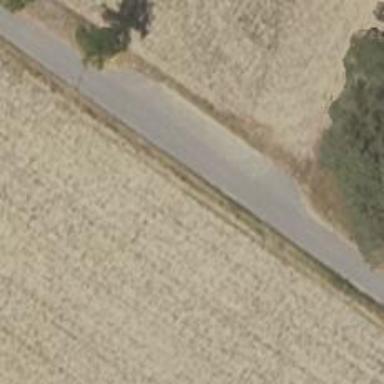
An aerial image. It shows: Passing place on the road.